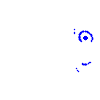
Particle: pion